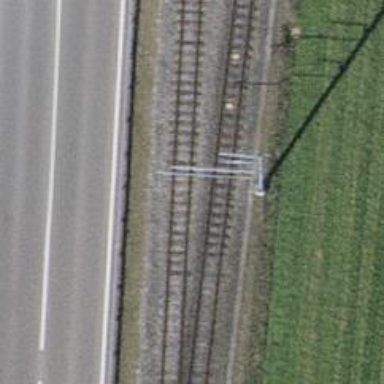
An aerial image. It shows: Narrow-gauge railway with electrified contact line.